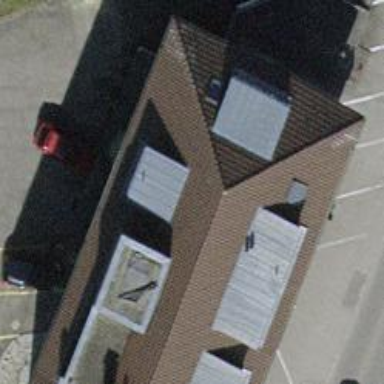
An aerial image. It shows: Restaurant.